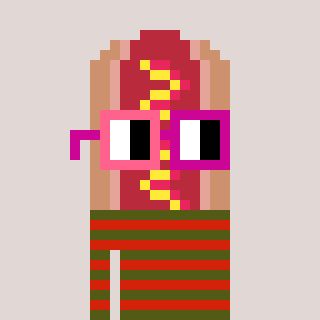
a pixel art character with square pink and red glasses, a hotdog-shaped head and a red-colored body on a warm background